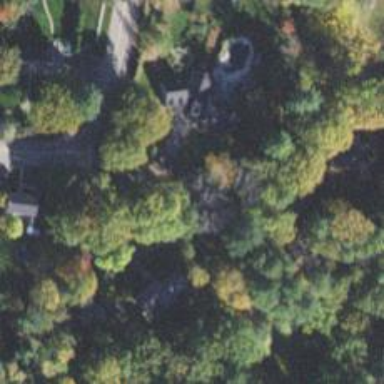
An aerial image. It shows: Driveway.